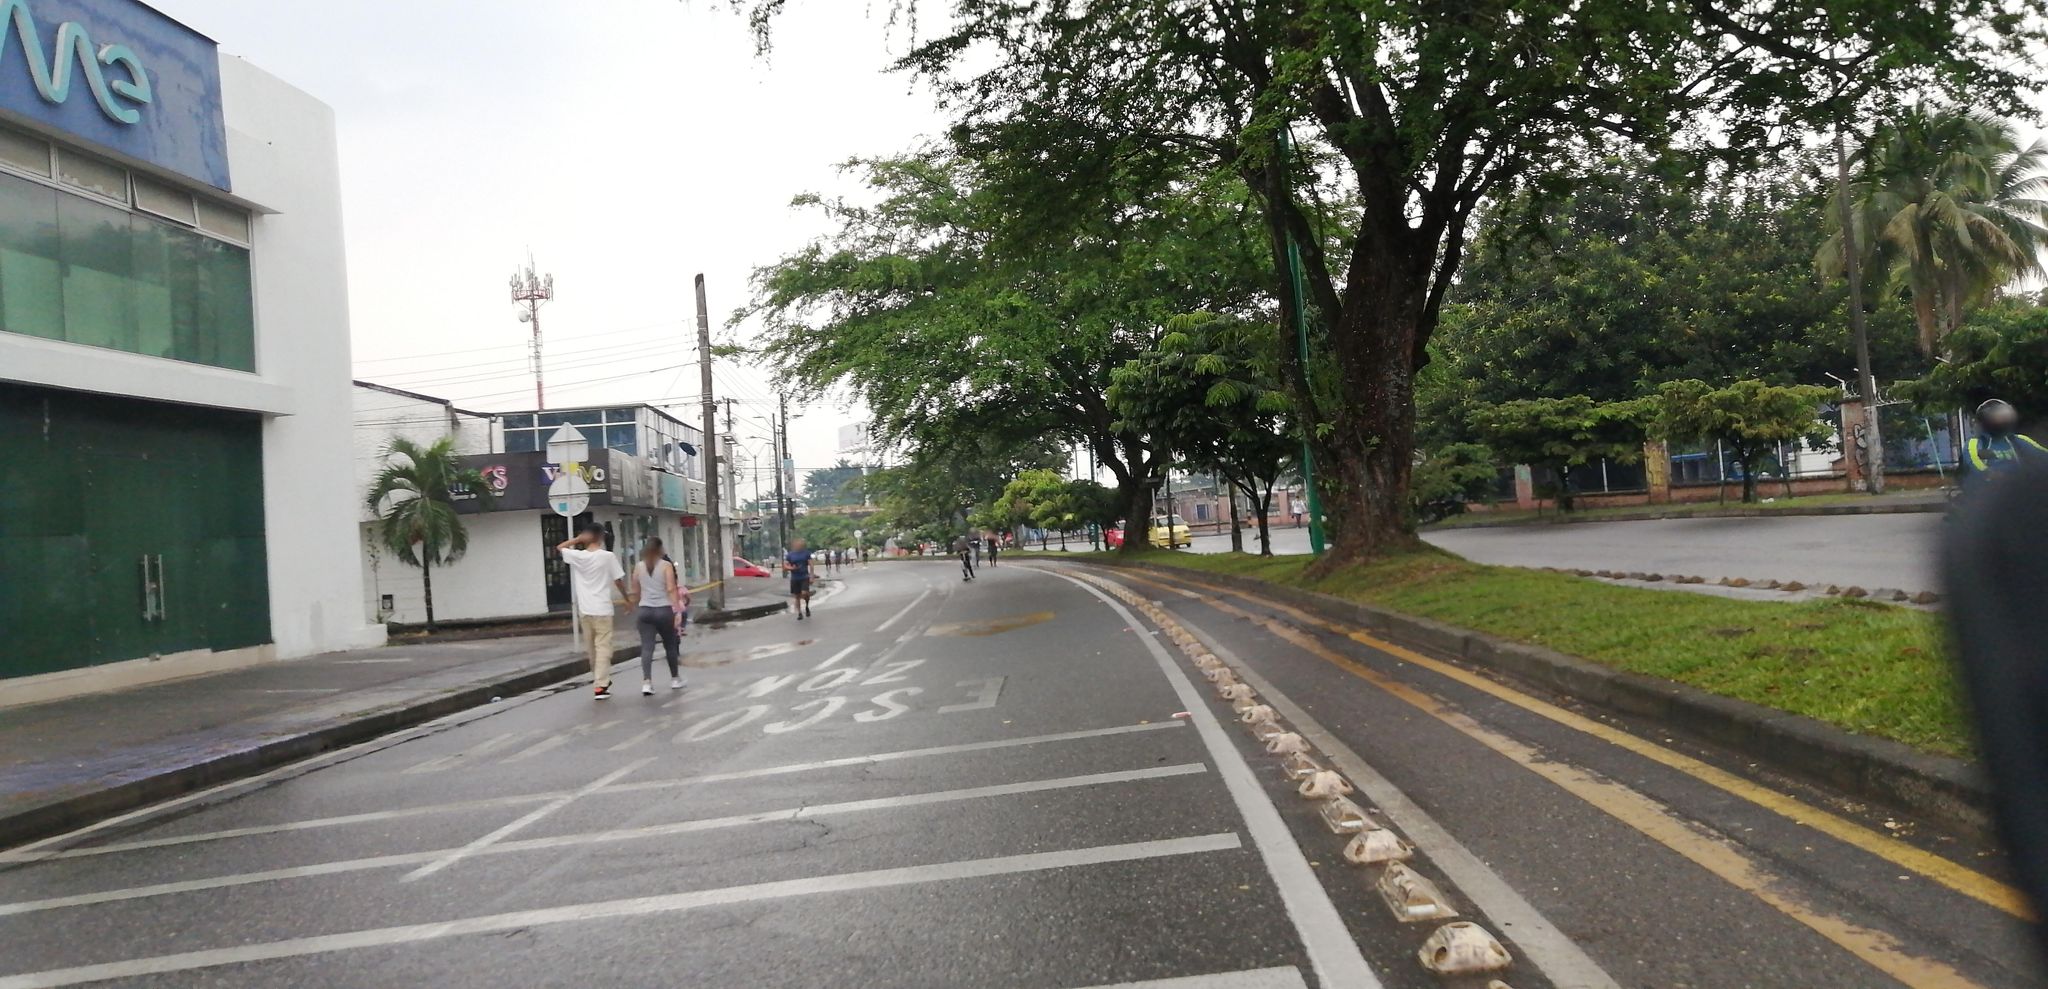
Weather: clear
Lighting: day
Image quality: good
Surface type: cycling surface
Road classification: cycleway
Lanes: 2.0
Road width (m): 1.0
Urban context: urban centre
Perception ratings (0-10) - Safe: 4.7, Lively: 9.43, Beautiful: 7.75, Boring: 1.23, Depressing: 4.76, Wealthy: 3.36